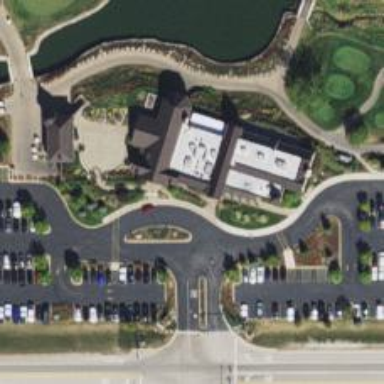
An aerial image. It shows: Path used for both walking and golf.